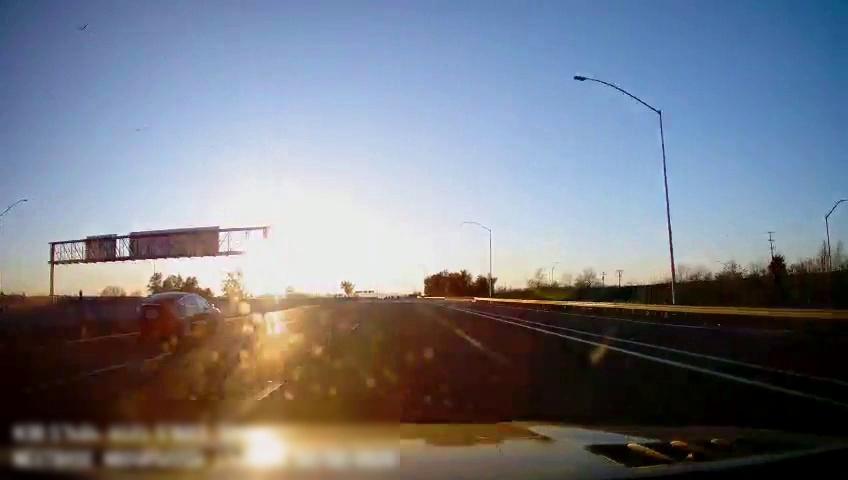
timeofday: Day
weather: Sunny
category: Drivable Space
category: Vehicles | Car
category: Lanes | Alternate Lane
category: Lanes | Current Lane
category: Lanes | Current Lane
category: Lanes | Current Lane
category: Lanes | Current Lane
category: Lanes | Alternate Lane
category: Lanes | Current Lane